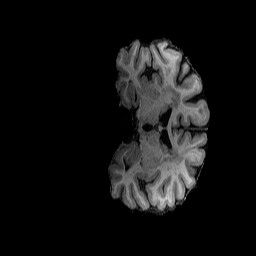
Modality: T1w
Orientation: coronal
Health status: healthy